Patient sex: M
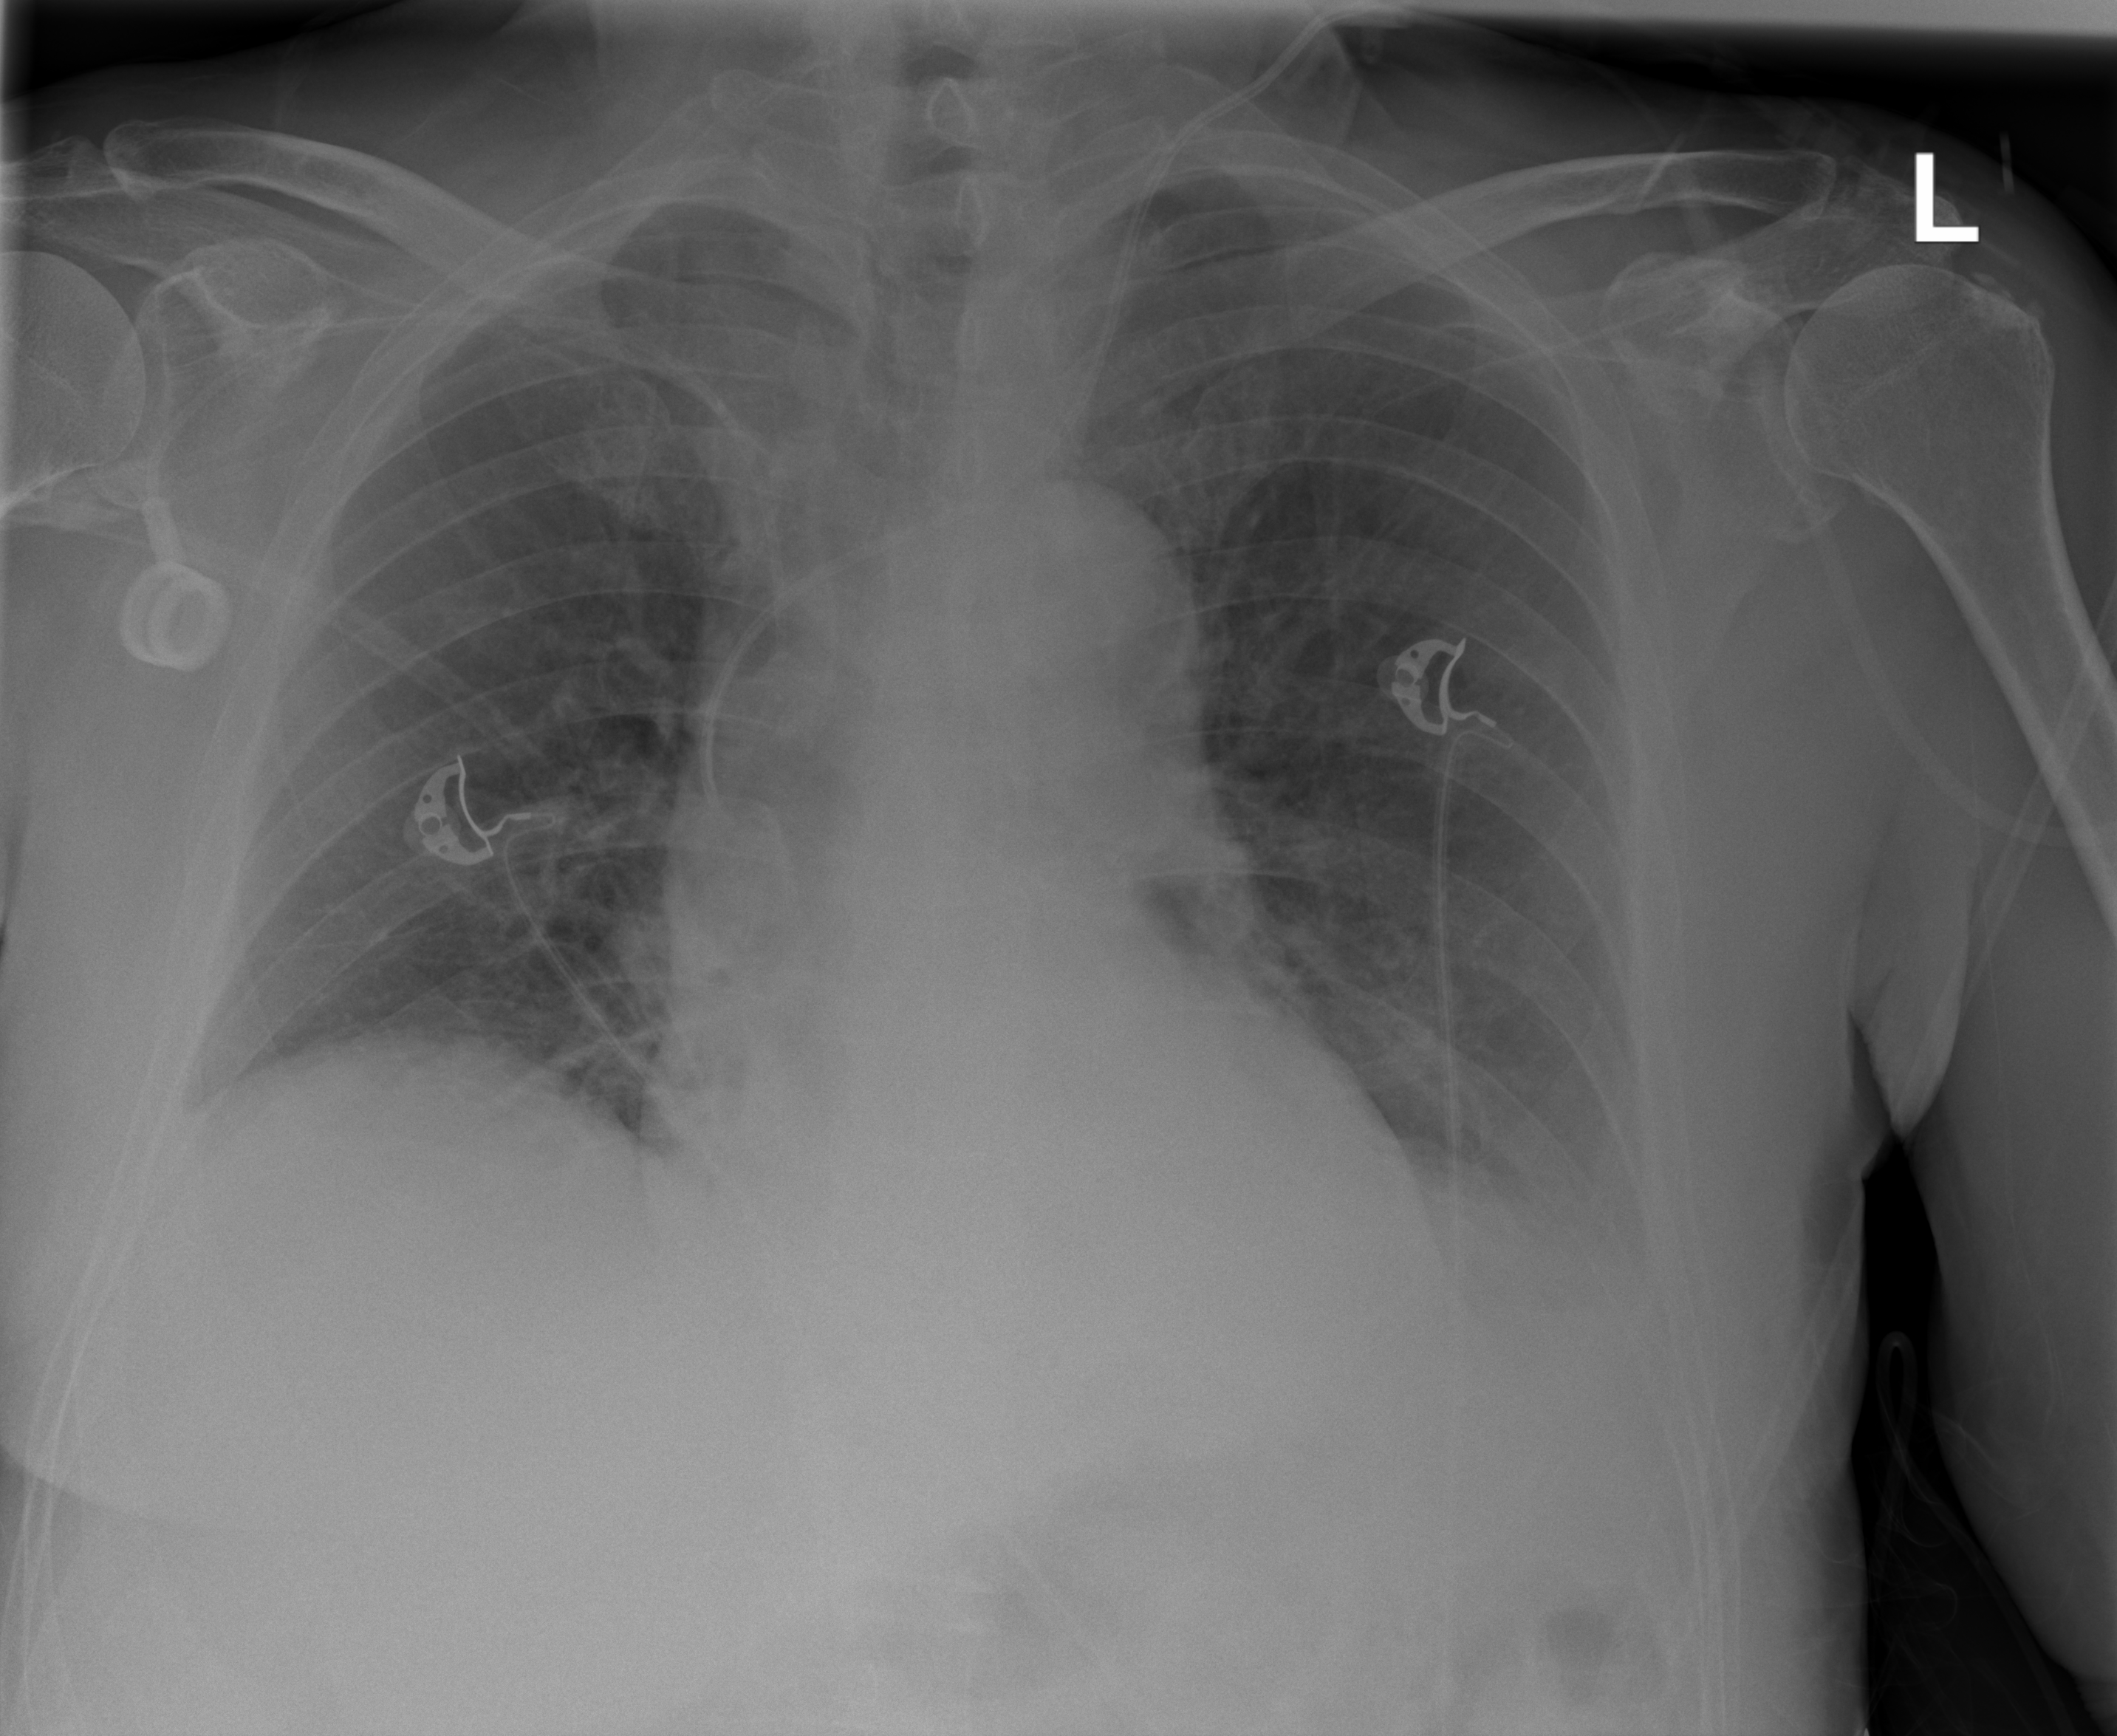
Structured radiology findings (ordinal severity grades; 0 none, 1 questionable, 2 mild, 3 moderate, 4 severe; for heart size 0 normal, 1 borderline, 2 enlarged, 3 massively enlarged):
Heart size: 1
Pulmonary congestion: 0
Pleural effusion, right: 0
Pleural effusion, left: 2
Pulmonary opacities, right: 0
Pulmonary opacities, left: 0
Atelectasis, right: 0
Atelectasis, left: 2